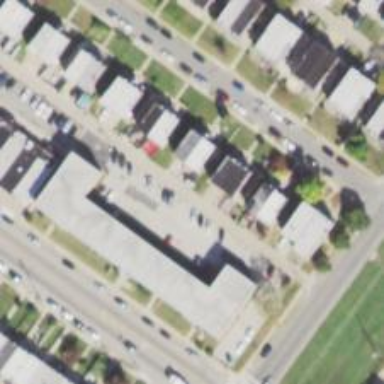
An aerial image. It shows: Alley classified as service road.